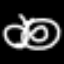
Label: donut